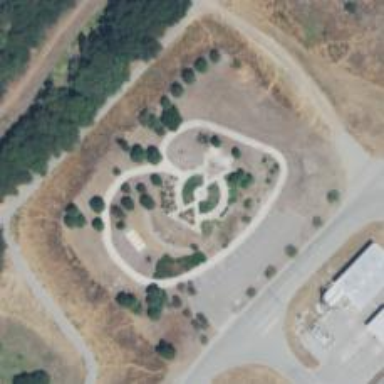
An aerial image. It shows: Memorial site with historic significance.